Interaction volume radius: 10 \u00c5
Interaction volume height: 15 \u00c5
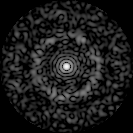
Disorder parameter: 0.8511